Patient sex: M
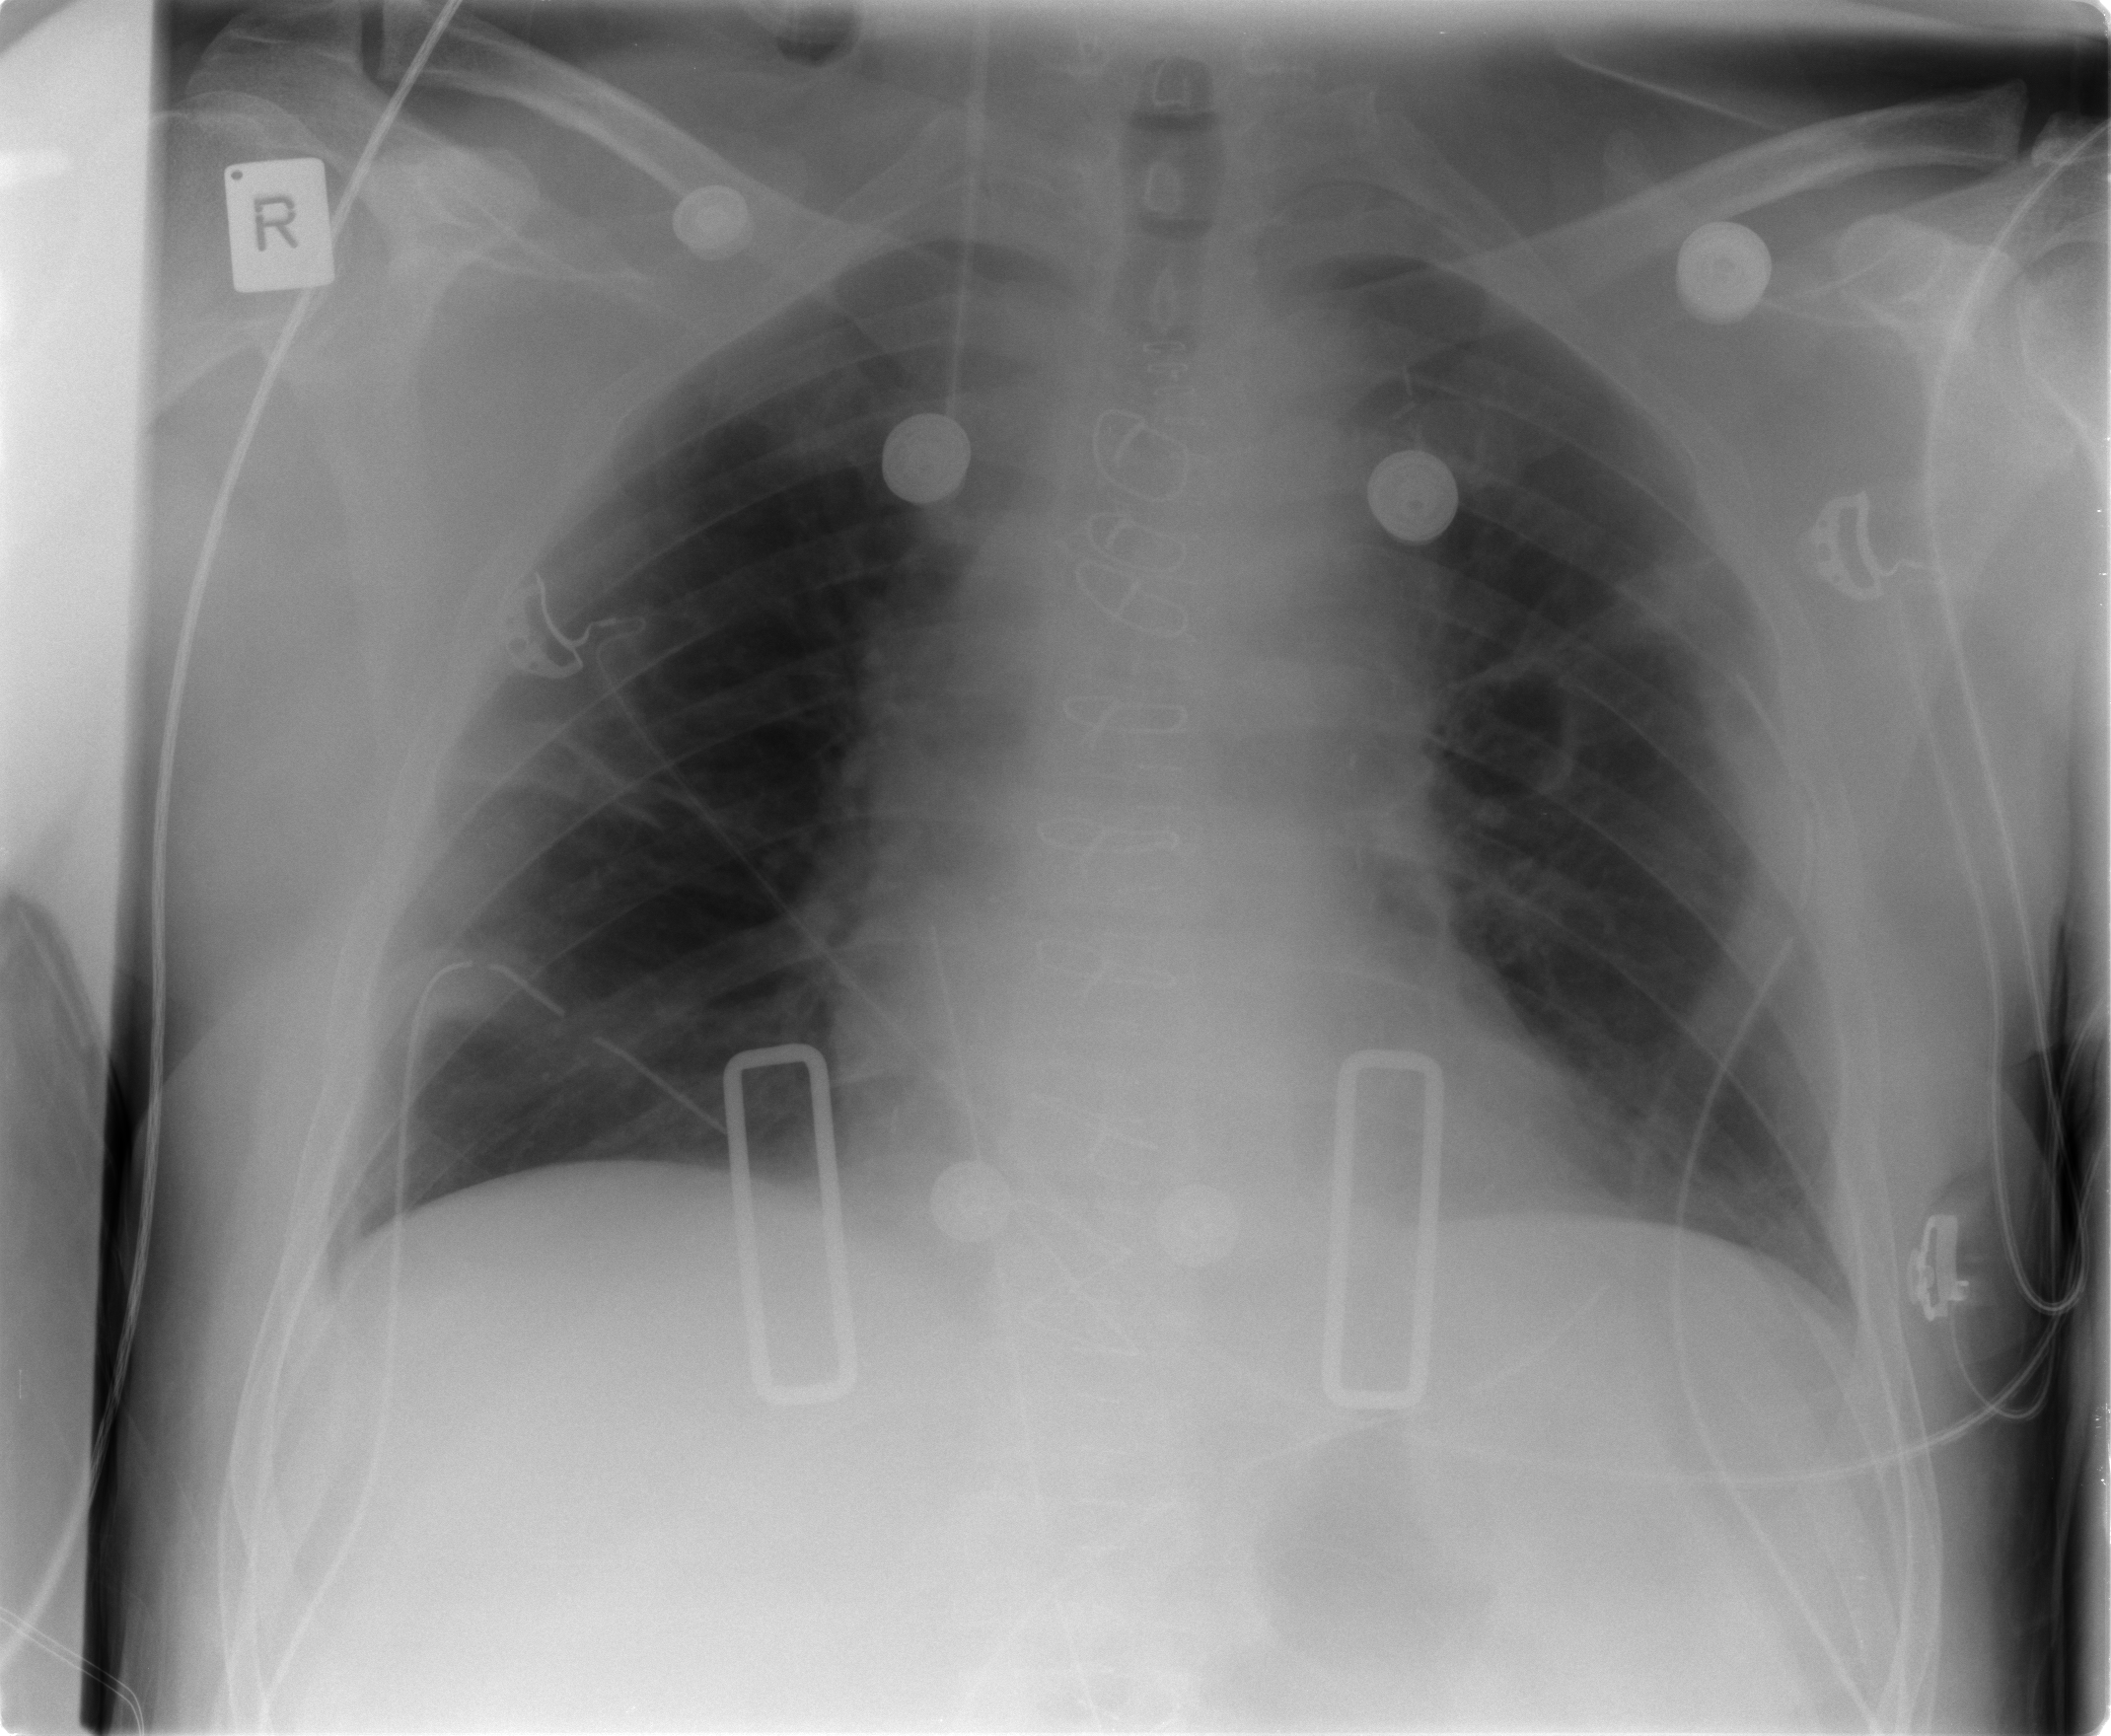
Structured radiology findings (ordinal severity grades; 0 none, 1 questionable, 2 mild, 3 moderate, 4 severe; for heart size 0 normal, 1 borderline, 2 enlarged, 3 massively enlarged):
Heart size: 0
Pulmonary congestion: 0
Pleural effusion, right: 0
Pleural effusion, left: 0
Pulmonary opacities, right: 0
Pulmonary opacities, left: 0
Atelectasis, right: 2
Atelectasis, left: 2